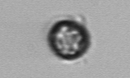
Label: Dinophyceae